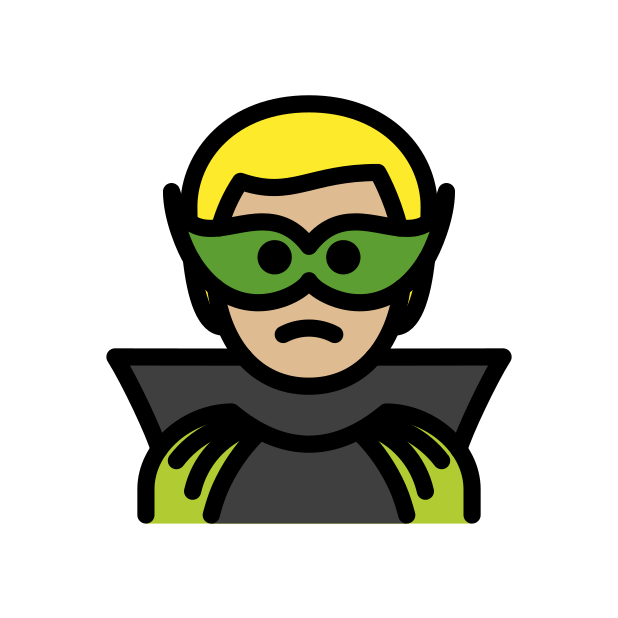
man supervillain: medium-light skin tone